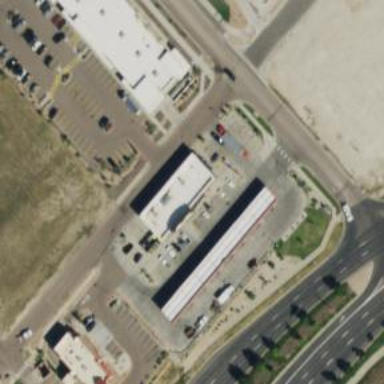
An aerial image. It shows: Fuel amenity located on the roof of building.